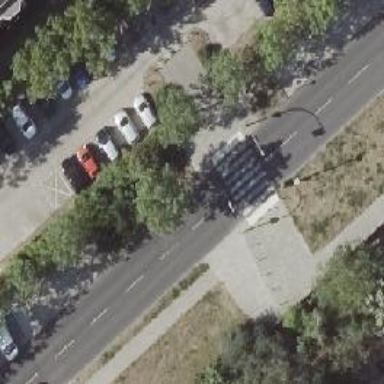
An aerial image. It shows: Marked zebra crossing on the road.